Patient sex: M
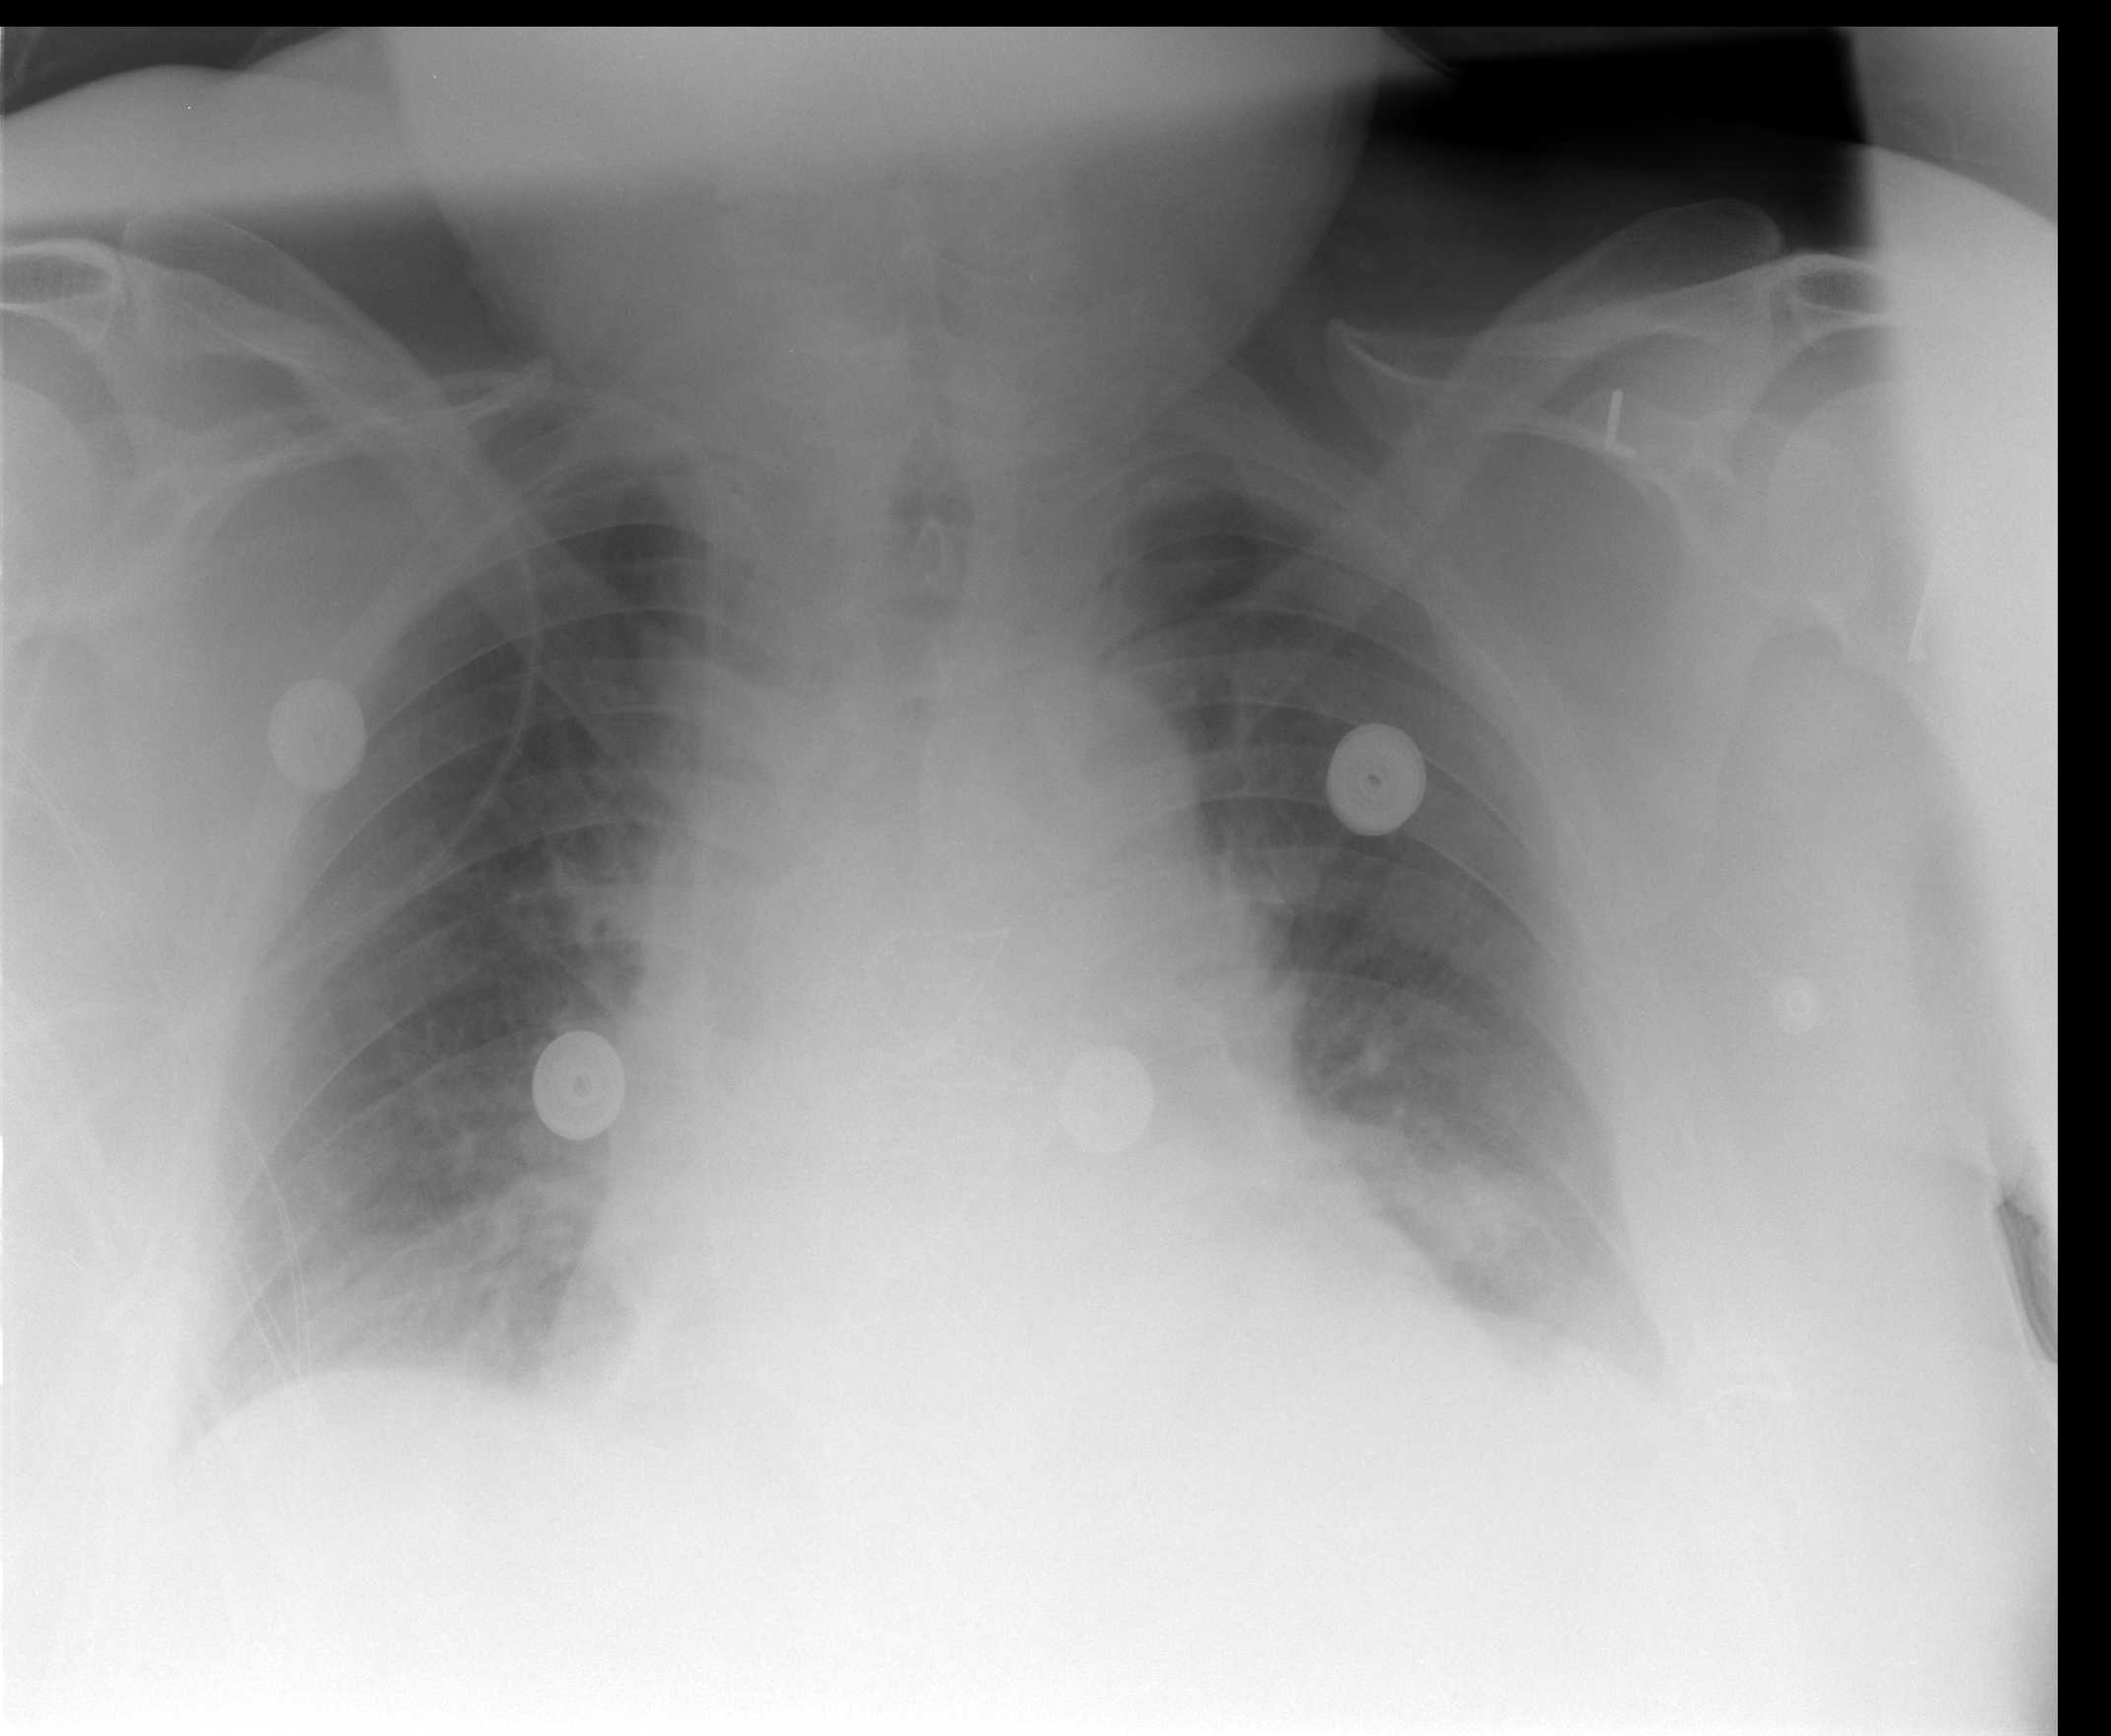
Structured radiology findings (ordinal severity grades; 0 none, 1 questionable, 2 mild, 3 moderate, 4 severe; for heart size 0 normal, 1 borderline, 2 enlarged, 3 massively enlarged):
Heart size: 2
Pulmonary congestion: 2
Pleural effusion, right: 0
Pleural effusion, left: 1
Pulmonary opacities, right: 2
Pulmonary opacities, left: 2
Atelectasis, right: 2
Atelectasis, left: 2